Question: Below is the body of my HTML.
'''
01 <body fullbleed layout vertical>
02 <template is="auto-binding">
03
04 <!-- Content -->
05 <core-header-panel flex>
06 <core-toolbar>
07 <div>Hello World!</div>
08 </core-toolbar>
09 <div horizontal layout>
10 <div>left</div>
11 <core-splitter direction="left"></core-splitter>
12 <div flex>
13 <!-- I have some looped elements here-->
14 </div>
15 </div>
16 </core-header-panel>
17 <!-- /Content -->
18 </template>
19 <!--scripts loaded here-->
20 </body>
'''
Here is what it looks like in the browser:

So before I go adding CSS to line 09 I thought I'd see if anyone knew the polymer (flexbox) way of fixing this.
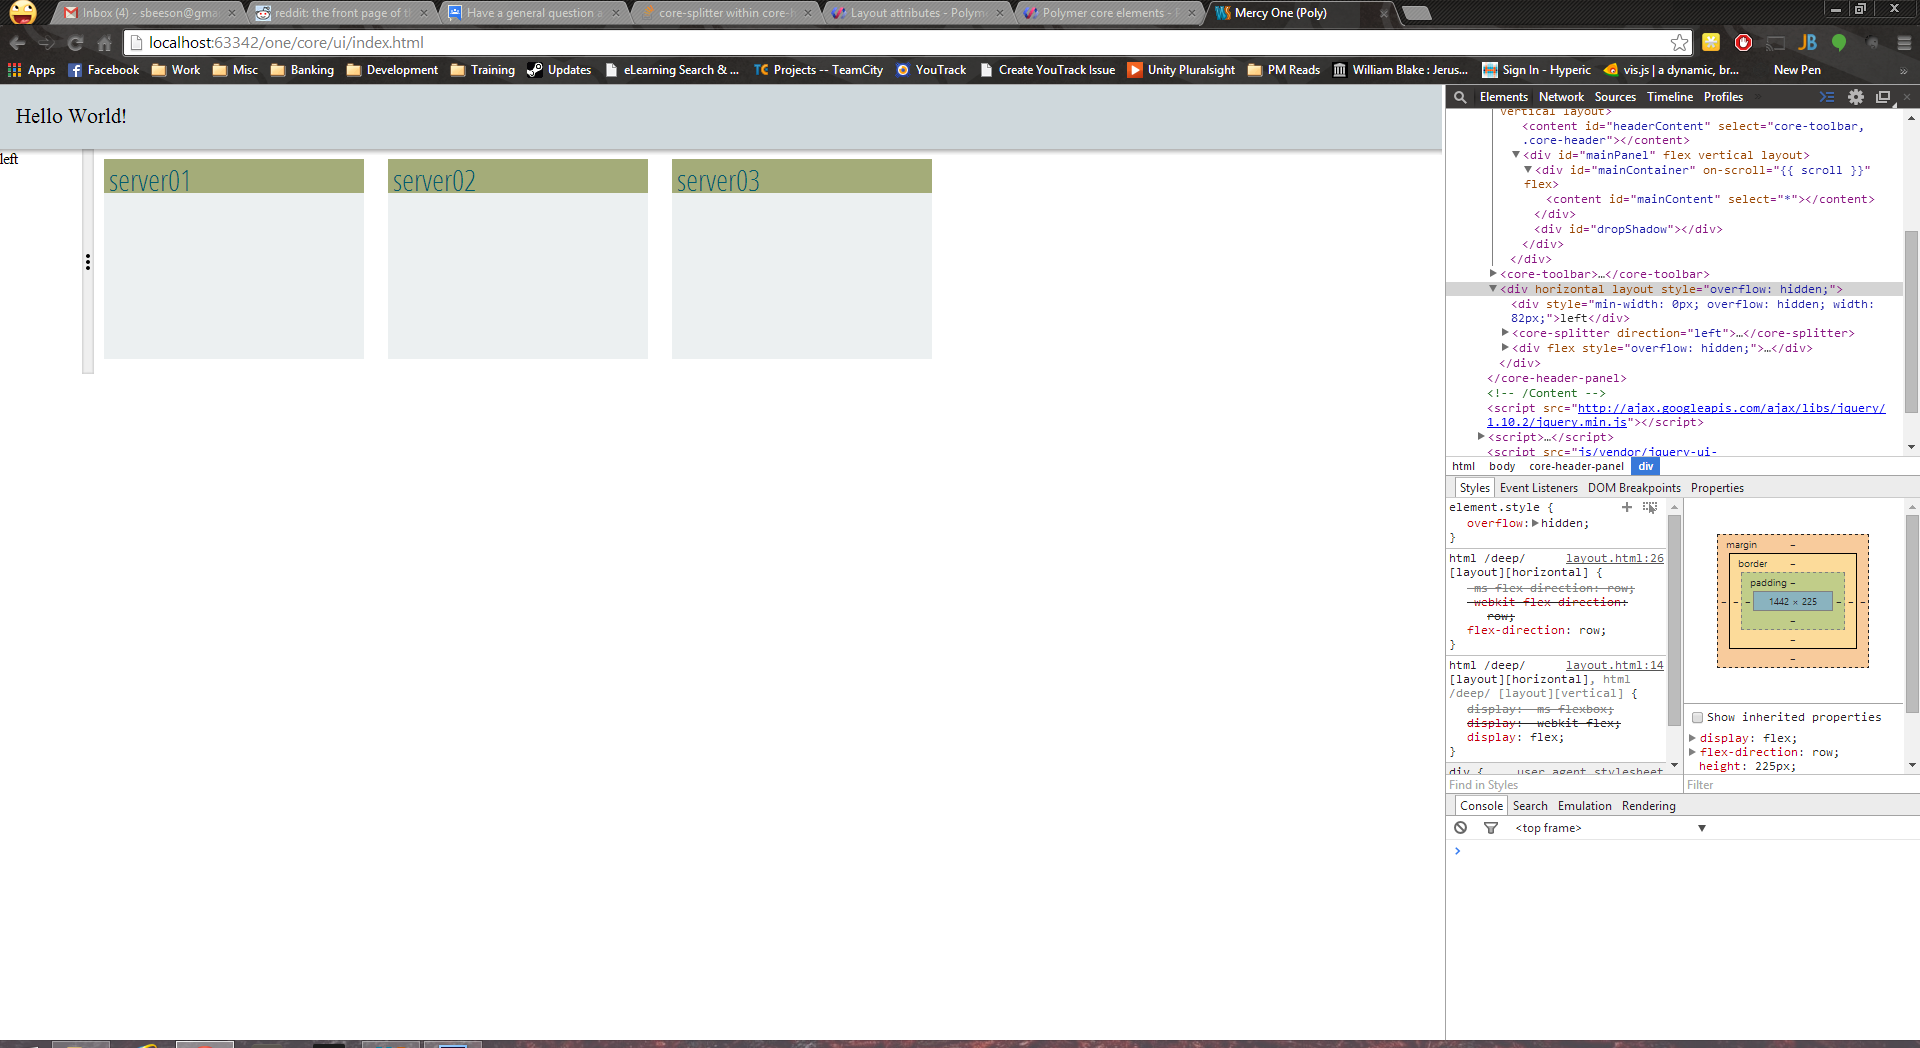
Answer: The 'core-header-panel' uses a combination of absolute and relative positioned divs.
The insertion point for the main content is wrapped inside a div with 'position:relative'
So the easiest solution is to add the 'fit' (<URL> attribute to your '<div horizontal layout>' element.
See <URL>.